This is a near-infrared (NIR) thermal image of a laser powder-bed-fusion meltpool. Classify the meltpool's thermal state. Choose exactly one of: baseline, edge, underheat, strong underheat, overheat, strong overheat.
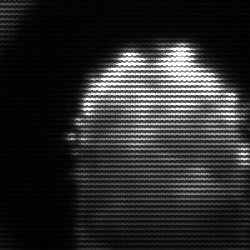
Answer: baseline